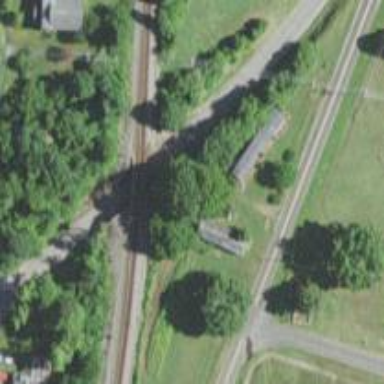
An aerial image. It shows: Bridge over railway line.